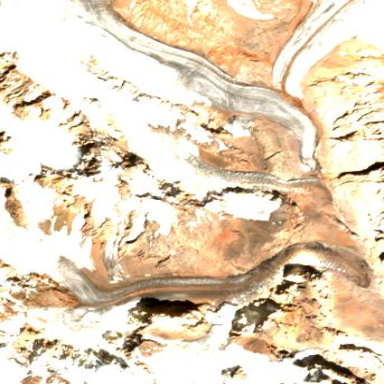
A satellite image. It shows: Stunning view of glacier.